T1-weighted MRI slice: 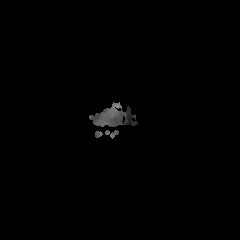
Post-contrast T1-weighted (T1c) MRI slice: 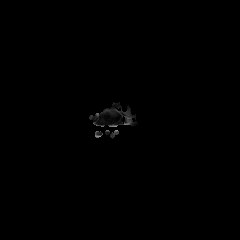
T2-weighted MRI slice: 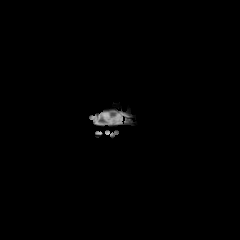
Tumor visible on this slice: no